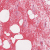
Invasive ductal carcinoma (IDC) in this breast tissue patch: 0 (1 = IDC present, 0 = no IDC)